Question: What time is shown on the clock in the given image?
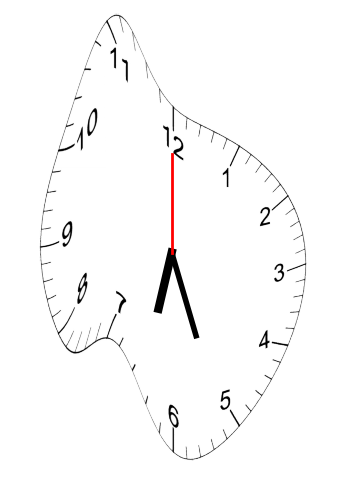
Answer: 06:26:00